Question: The problem is a space between the 4th and the 5th divs, which can be seen here:
<URL>
This space disappears if I combine the 1st and the last divs:
<URL>
What can be a cause of this behavior?

That how it be look like.
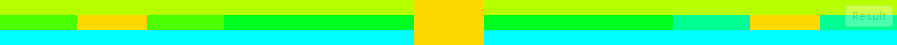
Answer: Please, for the love of The Flying Spaghetti Monster,
In any case, the reason your 'inline-block's aren't working is because you didn't set 'font-size: 0;' on their container.
<URL>
And here's a much prettier version of your code:
'''
<div id="listLeft">
<div id="Left" class="pluginAdd">
<p>left</p>
</div>
</div>
<div id="listMiddle">
<div id="Middle" class="pluginAdd">
<p>middle</p>
</div>
</div>
<div id="listRight">
<div id="Right" class="pluginAdd">
<p>right</p>
</div>
</div>
<div id="listBottom">
<div id="Bottom" class="pluginAdd">
</div>
</div>
'''
'''
body {font-size: 0;}
.pluginAdd {
background-color: #ffd800;
width: 70px;
height: 15px;
margin: 0 auto;
display: block;
font-size: 12px;
background: url('/Images/pluginAdd.png') no-repeat center;
}
#listTop {background: #b6ff00; width:100%; margin:0 auto; display:block;}
#listLeft {background: #4cff00; width:25%; margin:0 auto; display:inline-block;}
#listMiddle {background: #00ff21; width:50%; margin:0 auto; display:inline-block;}
#listRight {background: #00ff90; width:25%; margin:0 auto; display:inline-block;}
#listBottom {background-color: #0ff; width:100%; margin:0 auto; display:block;}
'''